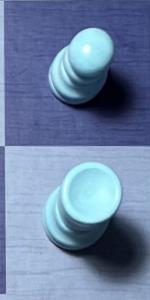
Label: Rook_White